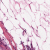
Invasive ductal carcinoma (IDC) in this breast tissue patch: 1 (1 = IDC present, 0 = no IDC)